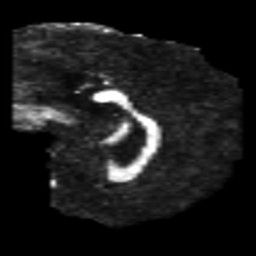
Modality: FA
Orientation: sagittal
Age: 30
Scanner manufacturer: philips
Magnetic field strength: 3 T
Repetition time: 8.569 s
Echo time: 0.1273 s